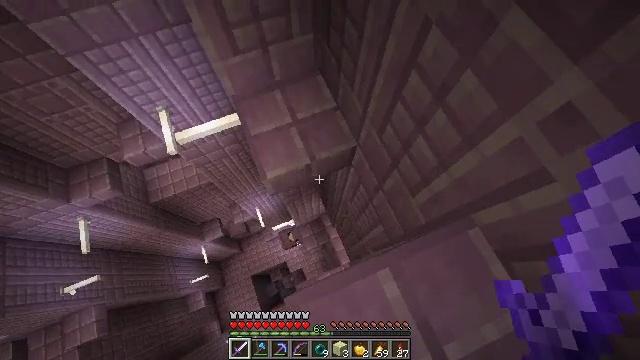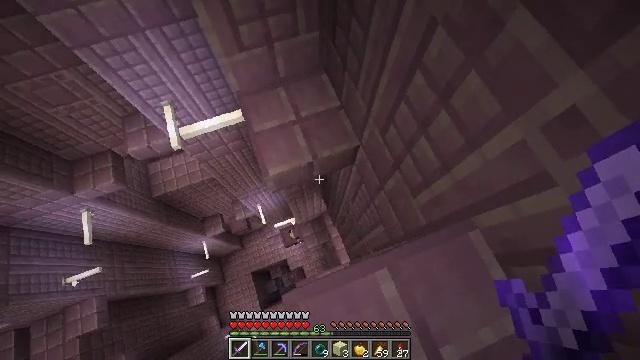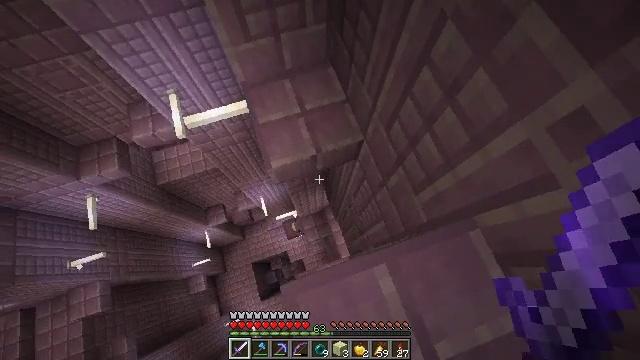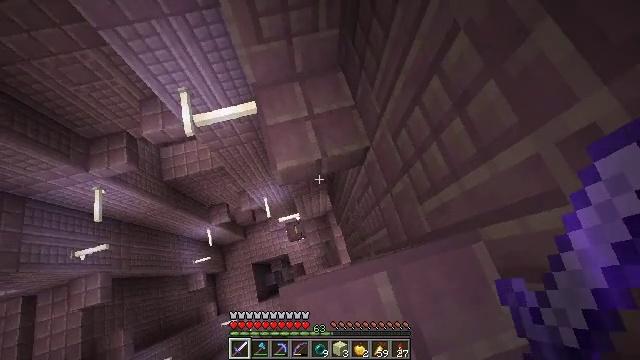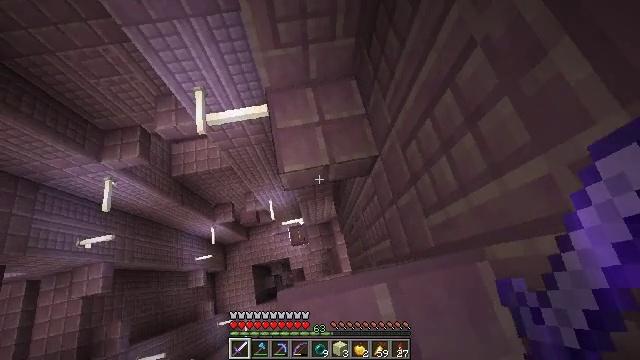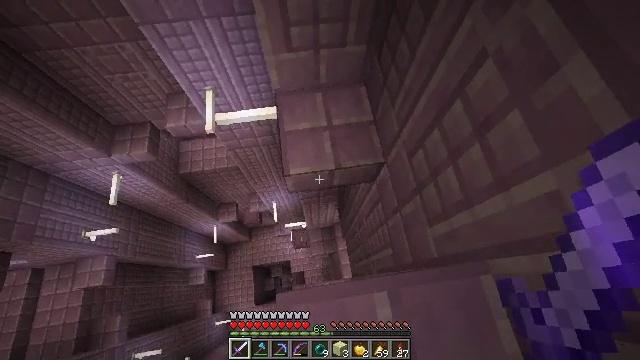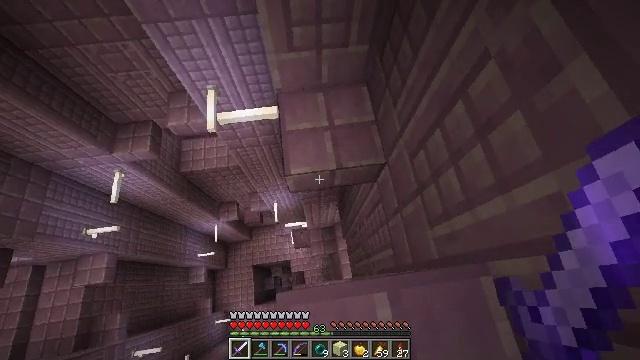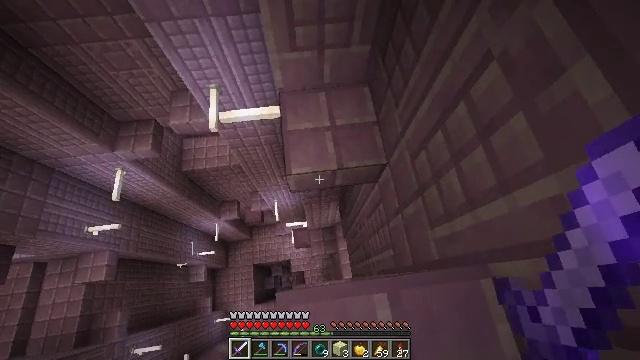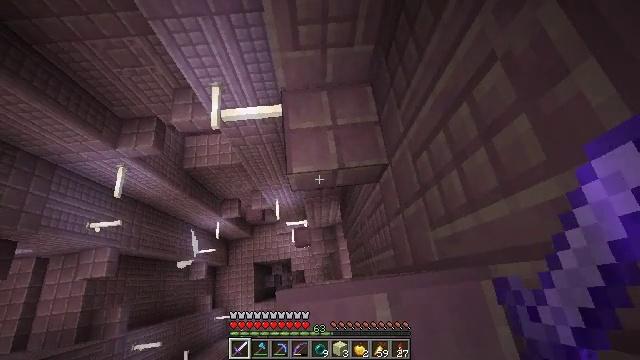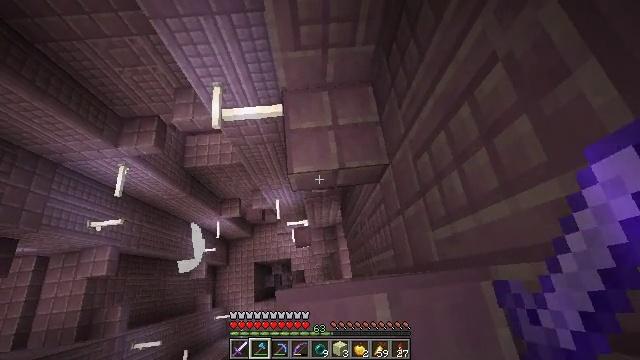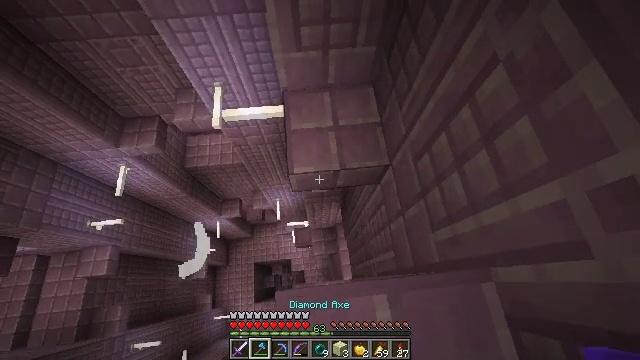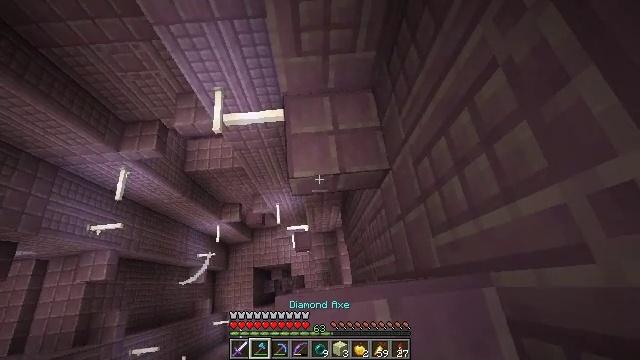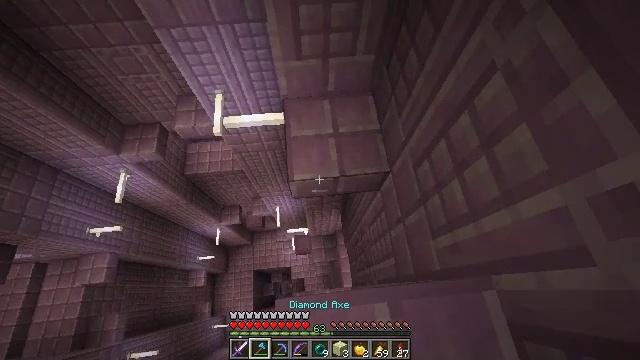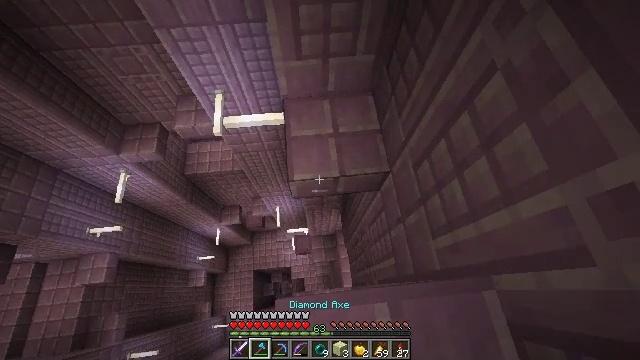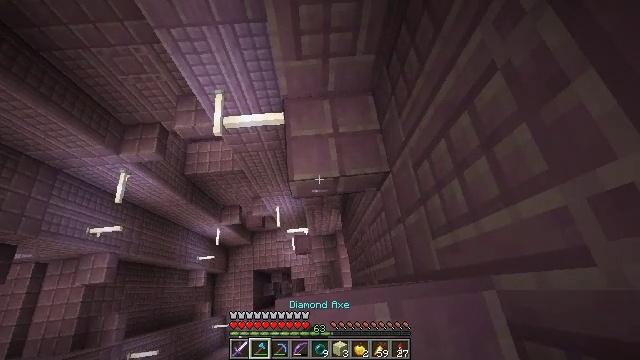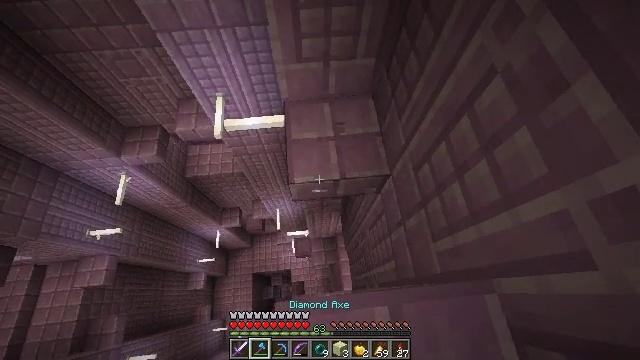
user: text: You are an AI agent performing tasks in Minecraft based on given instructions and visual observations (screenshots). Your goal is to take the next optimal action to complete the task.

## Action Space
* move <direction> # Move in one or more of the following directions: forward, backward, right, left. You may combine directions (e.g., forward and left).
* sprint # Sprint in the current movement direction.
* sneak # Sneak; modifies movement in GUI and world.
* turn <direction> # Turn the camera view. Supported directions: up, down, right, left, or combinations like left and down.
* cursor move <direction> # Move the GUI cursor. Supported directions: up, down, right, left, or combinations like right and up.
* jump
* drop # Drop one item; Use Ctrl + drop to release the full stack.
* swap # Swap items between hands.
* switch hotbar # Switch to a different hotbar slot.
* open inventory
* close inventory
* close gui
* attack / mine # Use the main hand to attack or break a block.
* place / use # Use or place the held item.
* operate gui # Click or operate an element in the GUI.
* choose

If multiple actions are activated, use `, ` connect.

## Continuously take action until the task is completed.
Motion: motion action
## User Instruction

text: Collect the purpur slab after breaking it.
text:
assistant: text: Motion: sneak, turn left
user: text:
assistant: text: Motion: sneak, turn left and down
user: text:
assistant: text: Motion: sneak, turn left
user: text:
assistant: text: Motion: sneak, turn left and up
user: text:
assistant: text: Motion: sneak, turn left
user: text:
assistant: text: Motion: sneak
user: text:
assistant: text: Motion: sneak
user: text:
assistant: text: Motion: sneak
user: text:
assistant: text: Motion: sneak, switch to hotbar 2
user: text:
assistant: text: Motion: sneak, switch to hotbar 2
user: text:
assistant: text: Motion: sneak, switch to hotbar 2
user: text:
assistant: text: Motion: sneak
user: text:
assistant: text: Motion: sneak, attack / mine
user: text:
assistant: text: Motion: sneak, attack / mine
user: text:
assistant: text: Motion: sneak, attack / mine
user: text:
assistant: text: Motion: sneak, attack / mine
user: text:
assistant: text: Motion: sneak, attack / mine
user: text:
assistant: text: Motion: sneak, attack / mine
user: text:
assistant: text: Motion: sneak, attack / mine
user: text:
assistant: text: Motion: move back, sneak, attack / mine
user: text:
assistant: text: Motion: move back, sneak, attack / mine
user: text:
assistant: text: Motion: move back, sneak, attack / mine
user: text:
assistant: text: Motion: move back, sneak, attack / mine
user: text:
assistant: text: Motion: move back, sneak, attack / mine
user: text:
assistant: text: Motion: sneak, turn up, attack / mine
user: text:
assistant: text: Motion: sneak, turn up, attack / mine
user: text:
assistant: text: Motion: sneak, attack / mine
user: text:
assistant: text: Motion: sneak, attack / mine
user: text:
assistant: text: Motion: sneak, attack / mine
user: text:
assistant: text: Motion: sneak, attack / mine